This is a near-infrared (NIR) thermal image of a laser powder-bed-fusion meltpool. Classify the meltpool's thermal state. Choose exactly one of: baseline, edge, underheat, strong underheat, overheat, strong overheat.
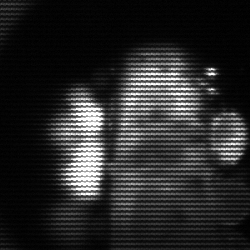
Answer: strong underheat